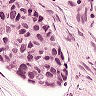
Metastatic tissue present: yes